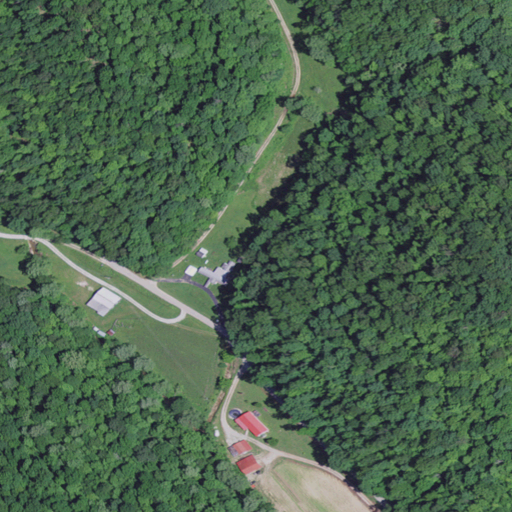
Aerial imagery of valley in Kentucky named Boles Hollow containing deciduous forest, open development, mixed forest, pasture, and low intensity development